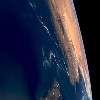
Label: water